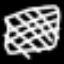
Label: octagon